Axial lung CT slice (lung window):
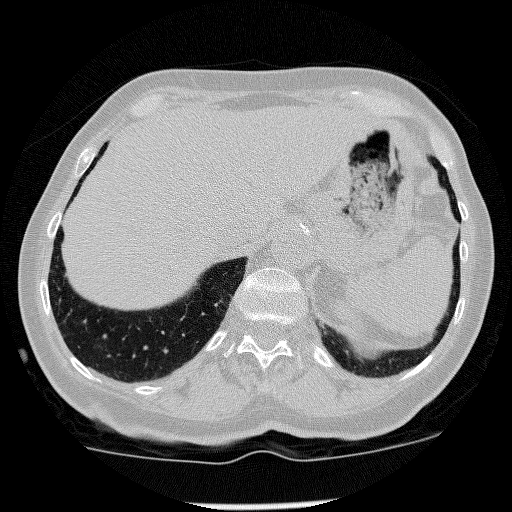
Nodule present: no